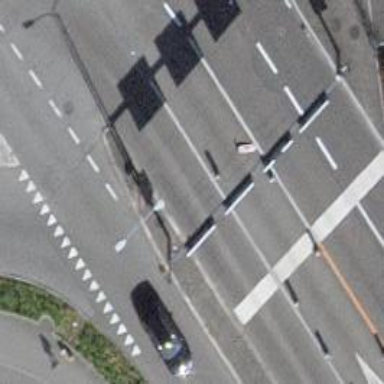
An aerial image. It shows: Marked crossing on footway. The crossing has visible markings.